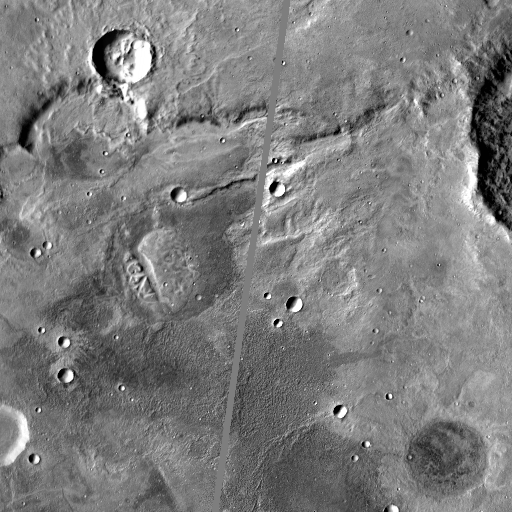
Crater classes present: Background, Other, Layered, Buried